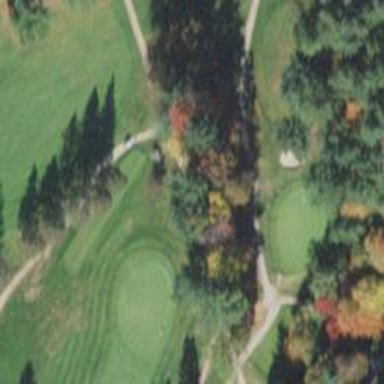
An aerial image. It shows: Service road designated as golf cart path.